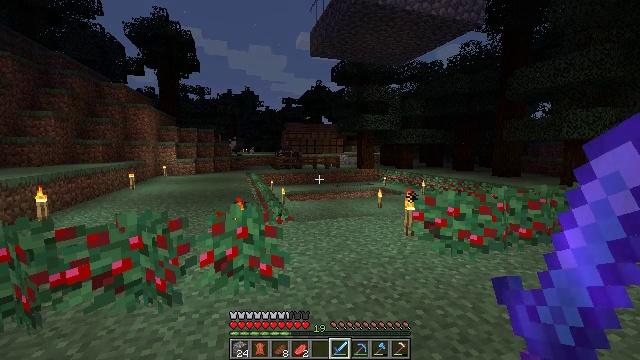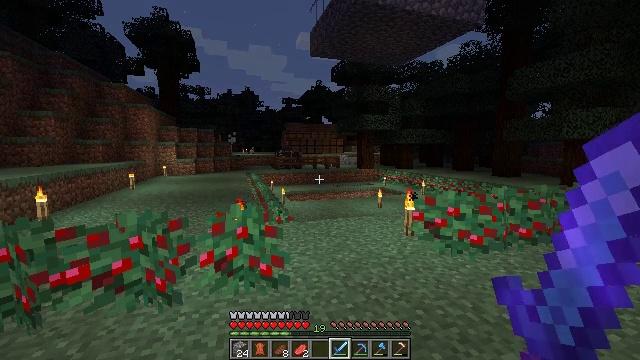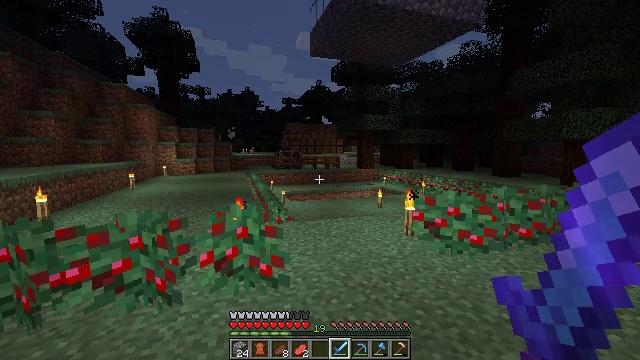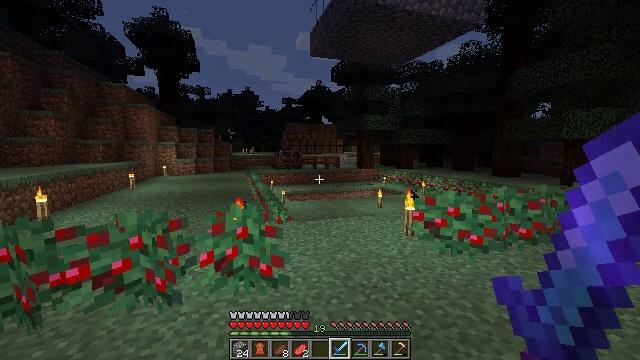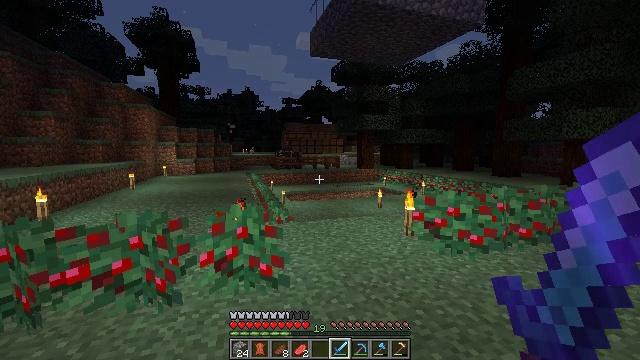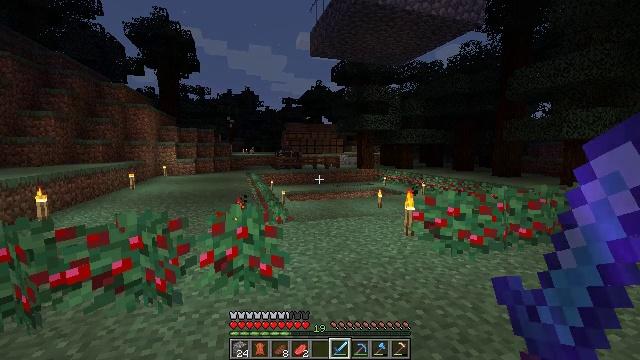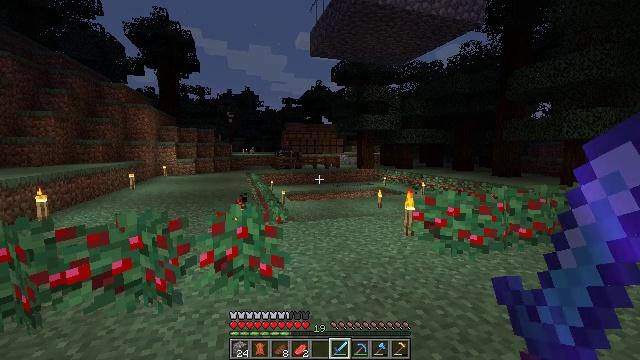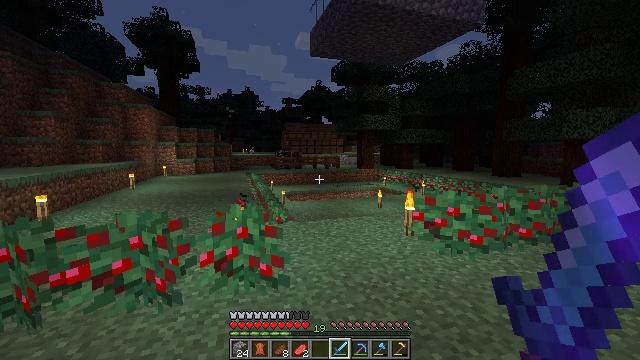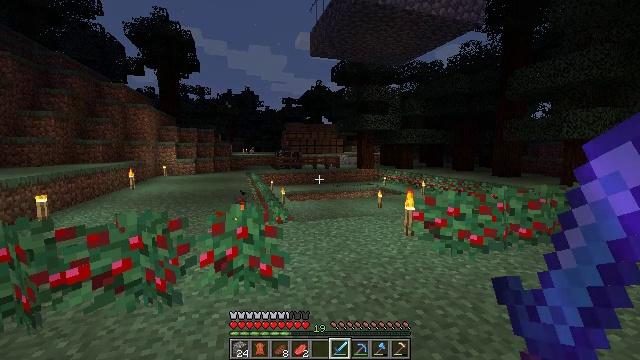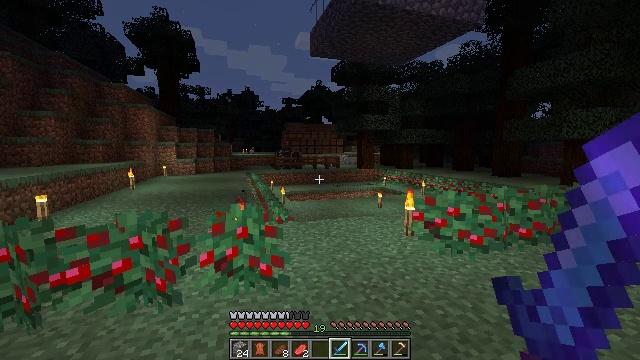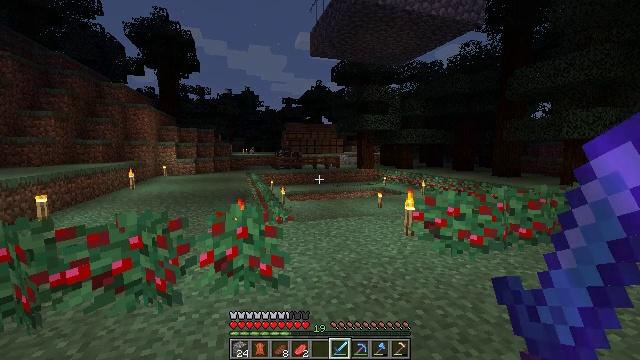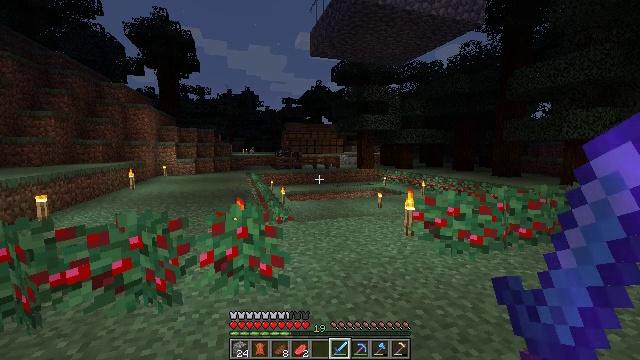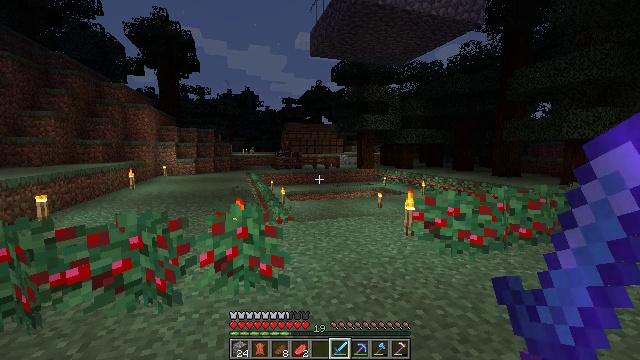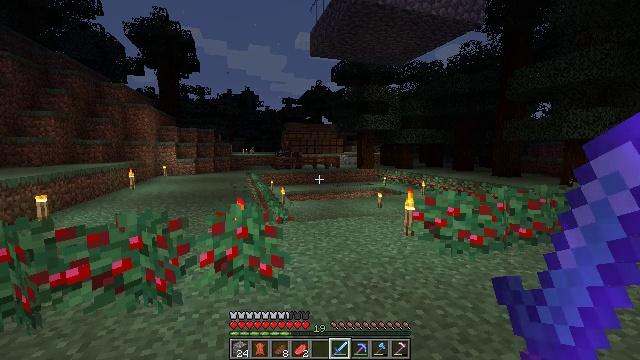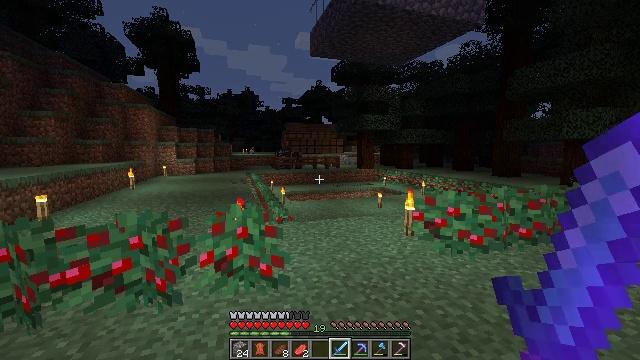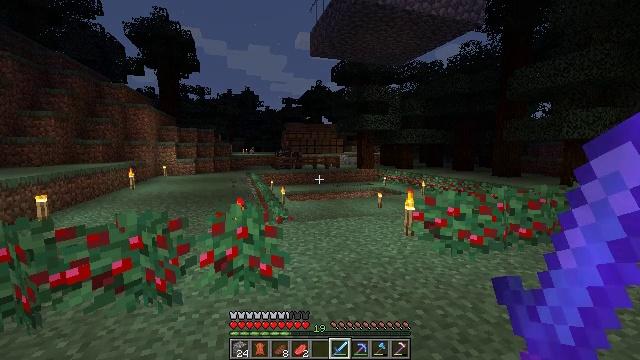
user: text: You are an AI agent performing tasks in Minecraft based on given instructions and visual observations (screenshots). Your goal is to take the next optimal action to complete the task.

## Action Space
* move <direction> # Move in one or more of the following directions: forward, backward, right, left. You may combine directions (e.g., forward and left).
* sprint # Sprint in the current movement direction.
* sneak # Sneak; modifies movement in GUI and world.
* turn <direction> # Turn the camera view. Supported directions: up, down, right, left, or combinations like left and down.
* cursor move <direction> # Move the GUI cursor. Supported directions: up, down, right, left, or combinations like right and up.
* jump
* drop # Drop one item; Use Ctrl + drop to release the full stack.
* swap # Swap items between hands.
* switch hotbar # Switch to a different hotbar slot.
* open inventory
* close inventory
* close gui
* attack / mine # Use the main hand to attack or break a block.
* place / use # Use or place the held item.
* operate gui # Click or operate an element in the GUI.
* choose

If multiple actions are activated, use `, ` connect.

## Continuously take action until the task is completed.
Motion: motion action
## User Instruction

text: Break the mature wheat plants.
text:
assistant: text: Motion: no_op
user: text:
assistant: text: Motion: no_op
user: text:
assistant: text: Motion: no_op
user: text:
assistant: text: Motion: no_op
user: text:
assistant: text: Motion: no_op
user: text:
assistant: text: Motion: no_op
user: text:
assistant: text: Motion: no_op
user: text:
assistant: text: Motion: no_op
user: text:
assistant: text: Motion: no_op
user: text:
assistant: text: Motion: no_op
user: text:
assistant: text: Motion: no_op
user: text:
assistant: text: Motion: no_op
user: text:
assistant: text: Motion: no_op
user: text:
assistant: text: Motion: no_op
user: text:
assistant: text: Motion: no_op
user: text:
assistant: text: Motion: no_op
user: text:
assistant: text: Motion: no_op
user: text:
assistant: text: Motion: no_op
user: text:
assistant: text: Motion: no_op
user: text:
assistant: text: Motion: no_op
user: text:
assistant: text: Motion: no_op
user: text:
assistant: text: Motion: no_op
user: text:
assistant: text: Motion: no_op
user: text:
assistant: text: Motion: no_op
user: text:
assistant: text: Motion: no_op
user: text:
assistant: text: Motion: no_op
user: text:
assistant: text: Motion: no_op
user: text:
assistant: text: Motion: no_op
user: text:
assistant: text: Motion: no_op
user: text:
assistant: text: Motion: no_op